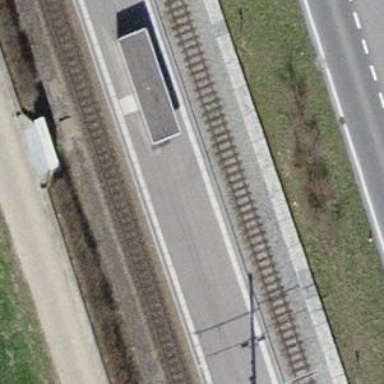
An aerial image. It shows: Station for public transport and railway.